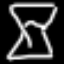
Label: hourglass